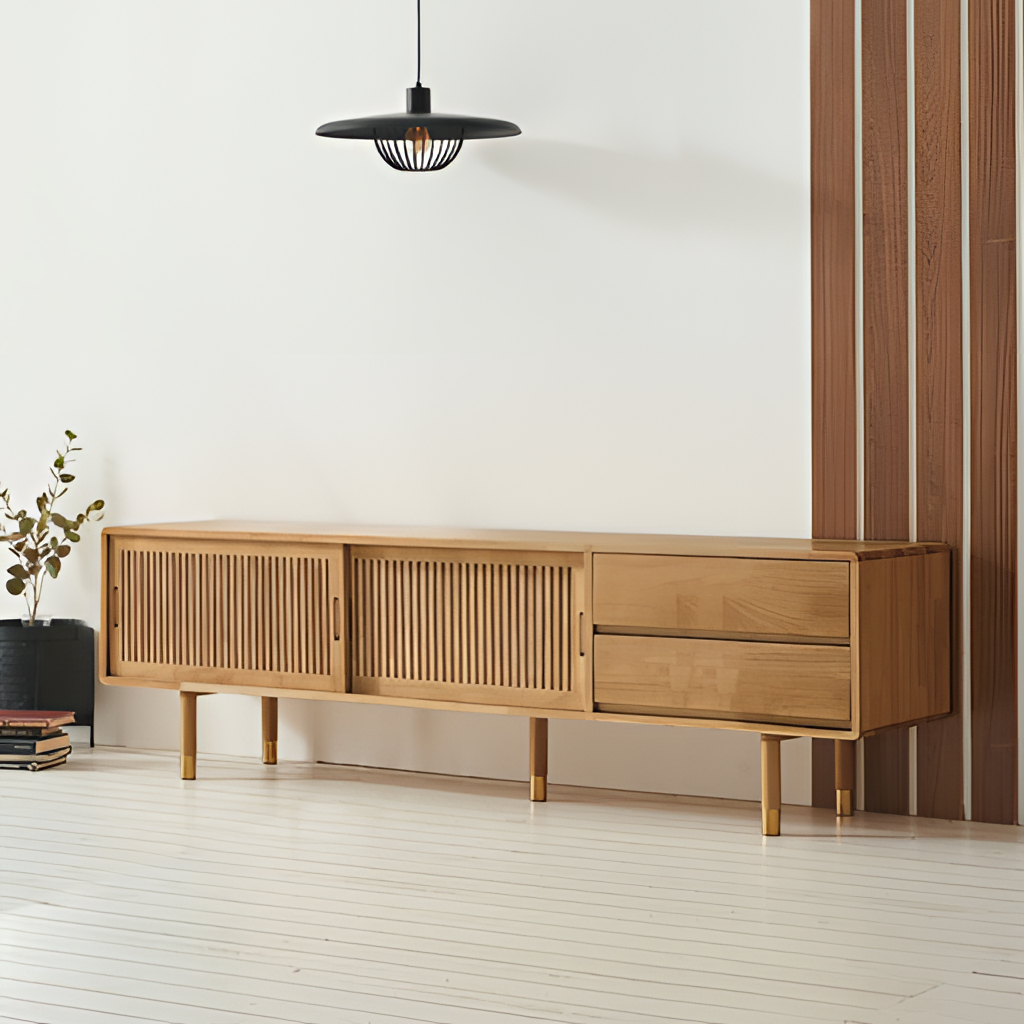
living room, wood sideboard, minimalist, wood flooring, with plank pattern, white and brown wood wallpaper, with vertical two tone pattern